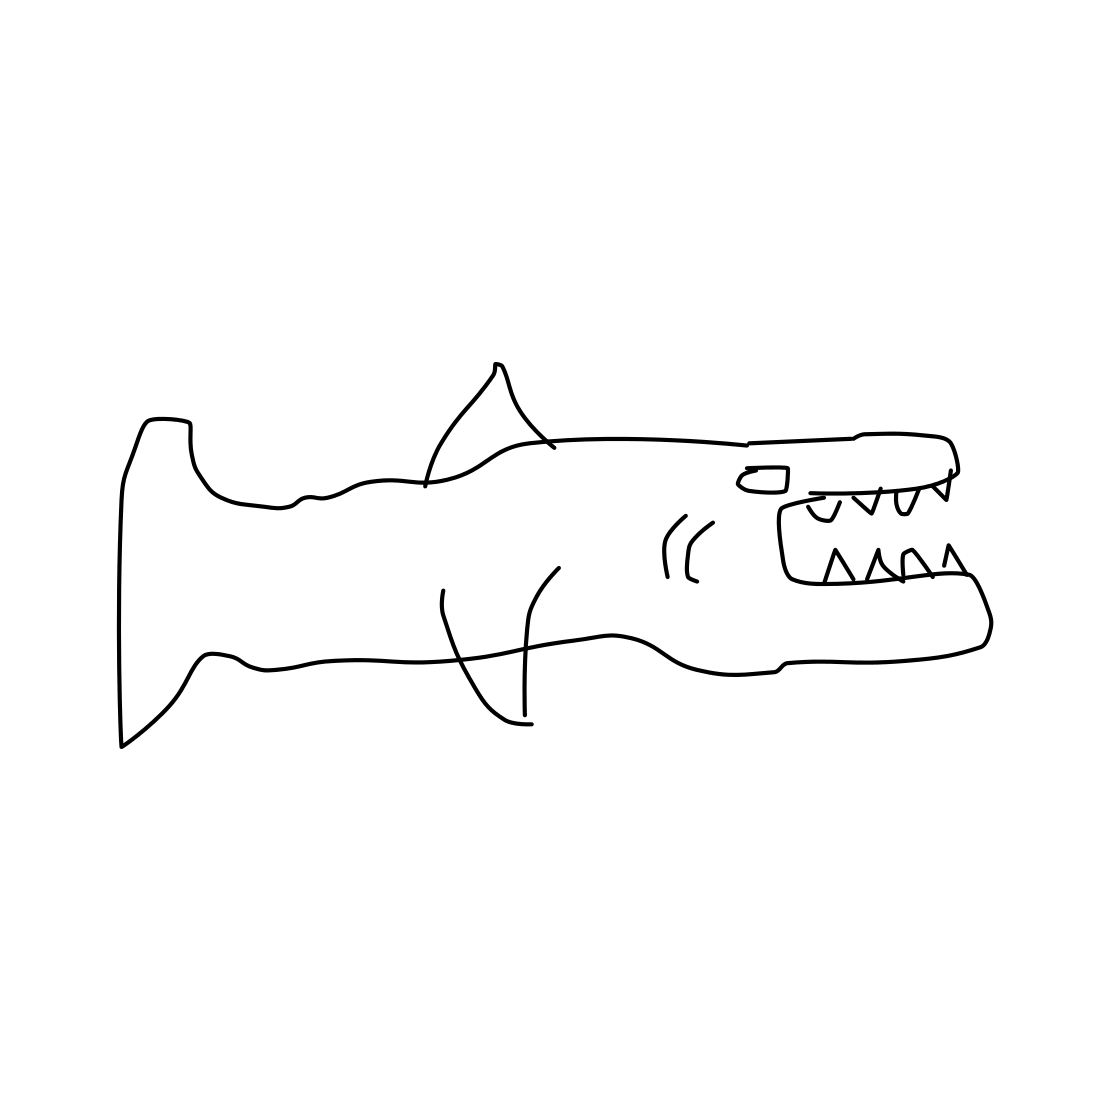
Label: shark